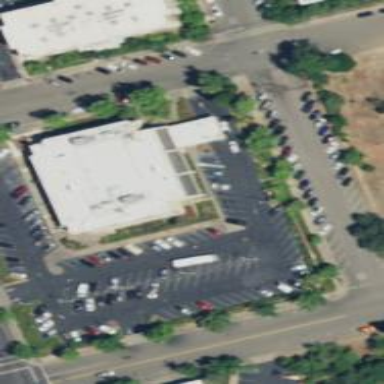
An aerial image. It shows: Bank building.